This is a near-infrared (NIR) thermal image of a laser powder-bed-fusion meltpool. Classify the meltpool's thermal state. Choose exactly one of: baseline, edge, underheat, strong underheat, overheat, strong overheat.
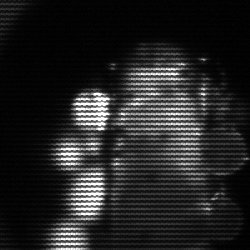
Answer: strong underheat